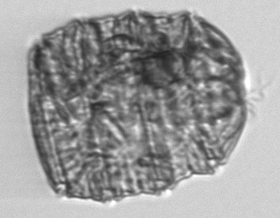
Label: Polykrikos